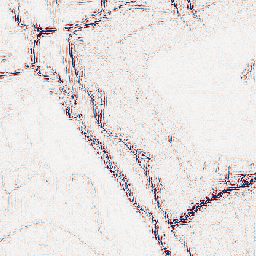
Category: wavelet
Decomposition family: wavelet_dwt
Decomposition parameters: wavelet: db2
level: 2
Upsampling method: fft_zeropad
Upsampling parameters: scale: 8
Upsampling scale: 8